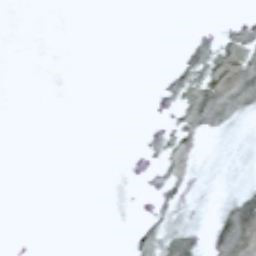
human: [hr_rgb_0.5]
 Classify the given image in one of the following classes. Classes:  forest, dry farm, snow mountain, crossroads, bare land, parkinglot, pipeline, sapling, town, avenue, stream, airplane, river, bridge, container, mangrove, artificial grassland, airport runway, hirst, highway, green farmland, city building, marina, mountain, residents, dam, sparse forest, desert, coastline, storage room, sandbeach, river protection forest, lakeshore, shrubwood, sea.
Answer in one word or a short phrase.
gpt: snow mountain